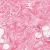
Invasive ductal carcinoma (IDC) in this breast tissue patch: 0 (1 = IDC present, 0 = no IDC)